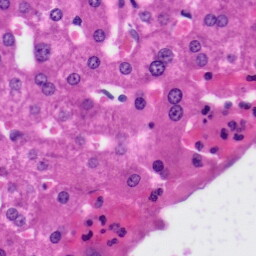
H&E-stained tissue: Liver